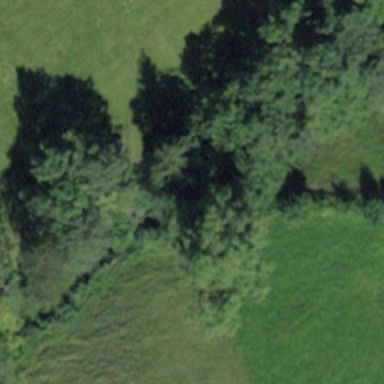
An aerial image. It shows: Forest area.